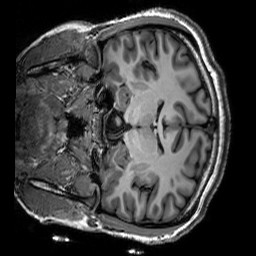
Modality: T1w
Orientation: coronal
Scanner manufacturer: siemens
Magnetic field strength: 3 T
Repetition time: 2.3 s
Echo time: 0.00302 s